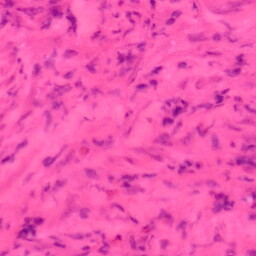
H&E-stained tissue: Colon